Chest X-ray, PA view. Patient: 79 years old, sex F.
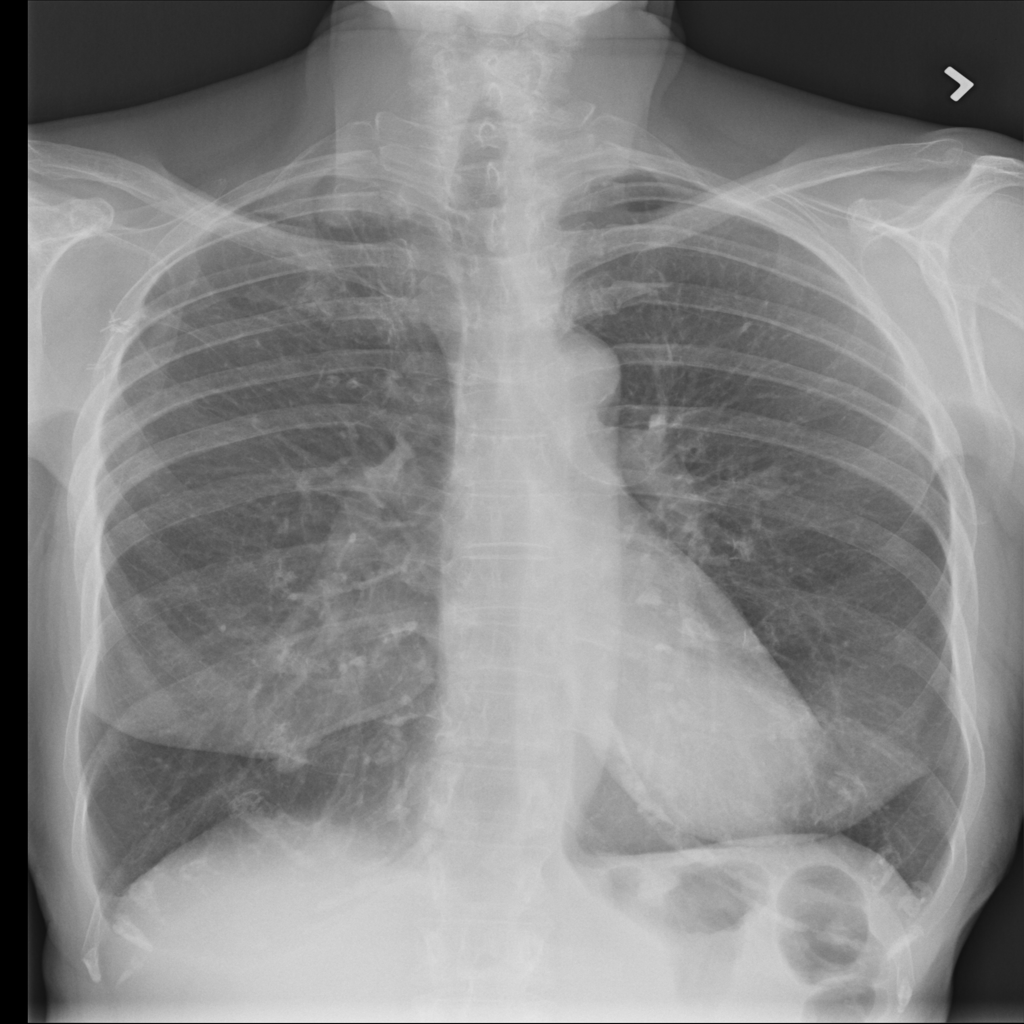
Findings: No Finding